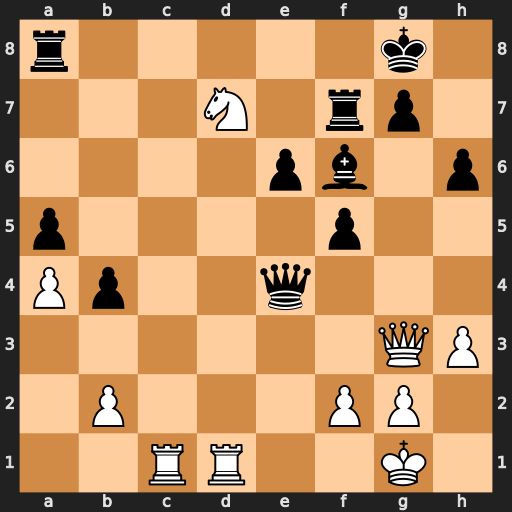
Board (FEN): r5k1/3N1rp1/4pb1p/p4p2/Pp2q3/6QP/1P3PP1/2RR2K1
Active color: w
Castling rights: -
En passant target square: -
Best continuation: Nxf6+ Rxf6 Rd7 Rf7 Rxf7